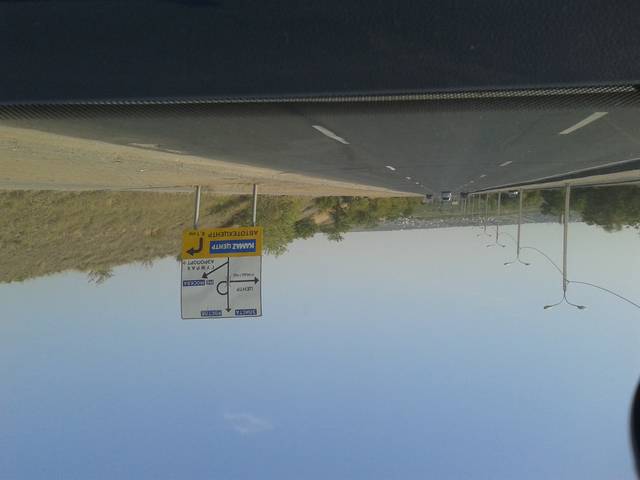
Region: Russia
Coordinates: 48.738, 44.46